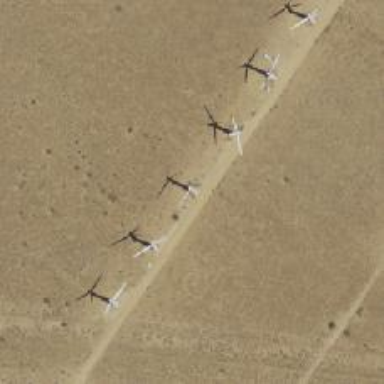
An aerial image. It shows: Wind power generator utilizing wind turbines.